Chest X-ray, PA view. Patient: 62 years old, sex M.
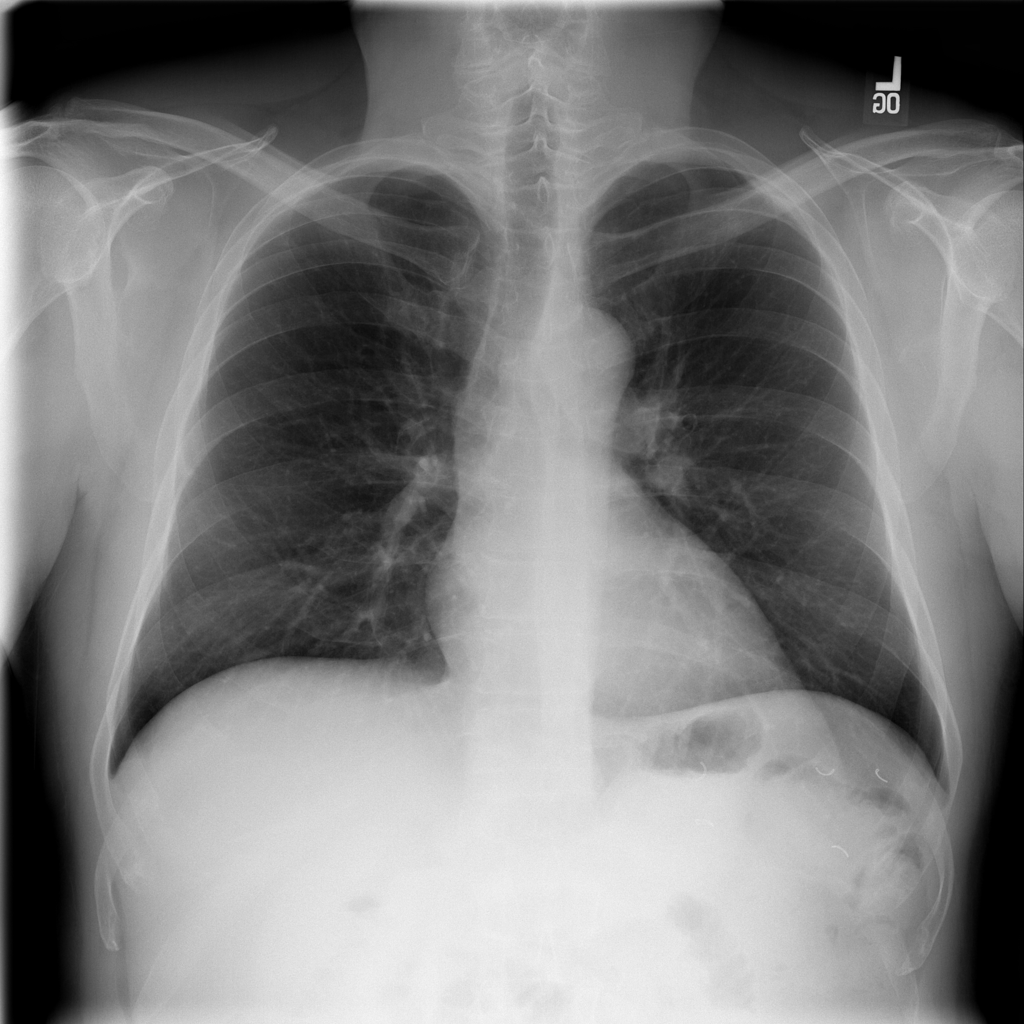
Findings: No Finding